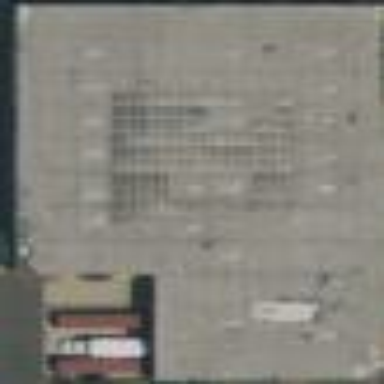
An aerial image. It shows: Warehouse building.